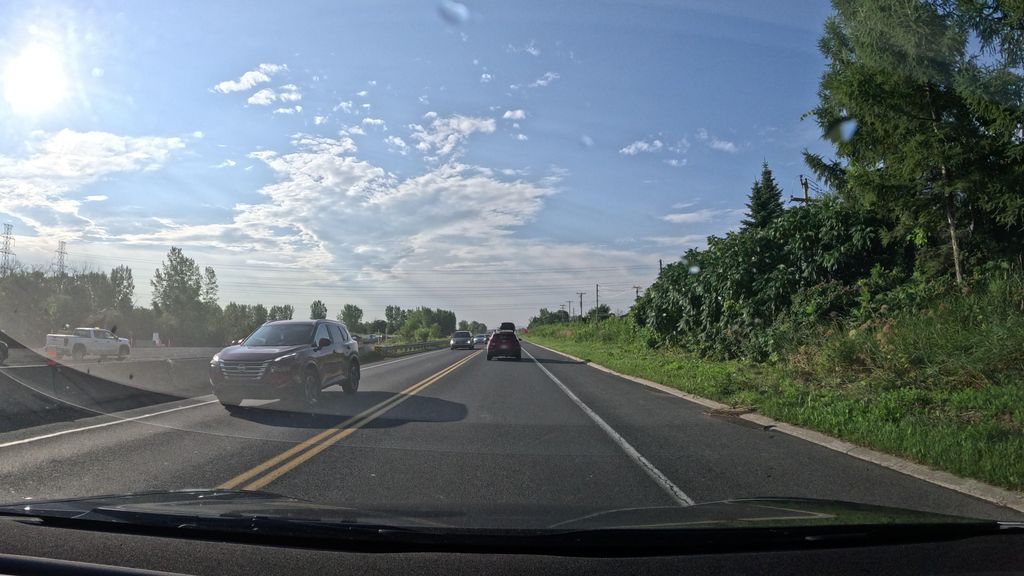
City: montreal